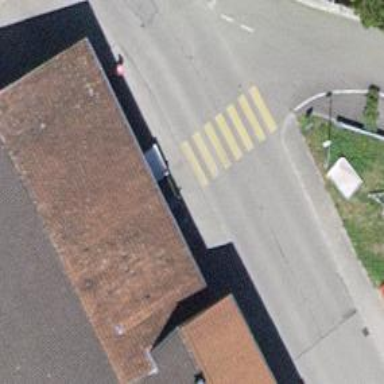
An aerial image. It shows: Zebra crossing on the road.